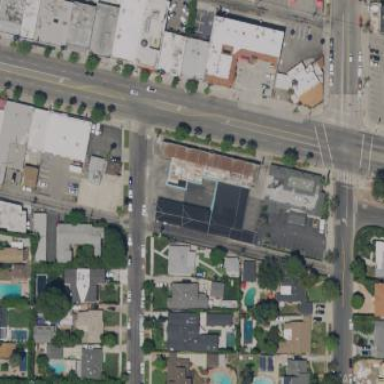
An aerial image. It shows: Commercial building used as car wash.